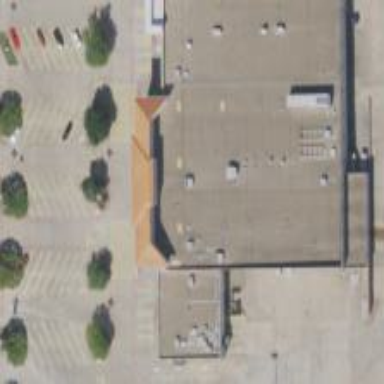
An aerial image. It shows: Building that houses fitness center.